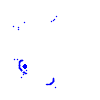
Particle: pion